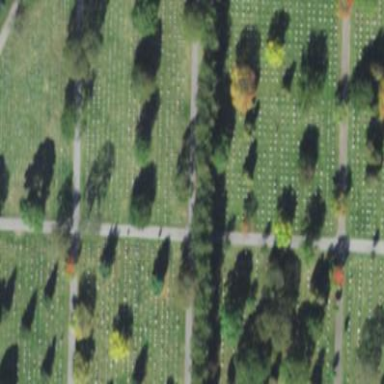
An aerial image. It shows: Historic memorial located in graveyard.